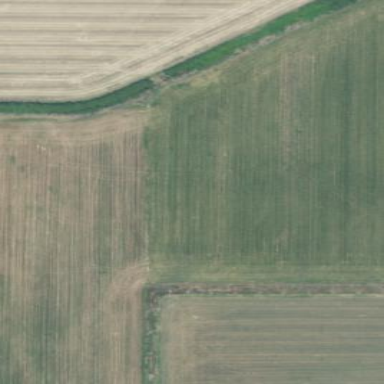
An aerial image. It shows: Farmland with hay crops.